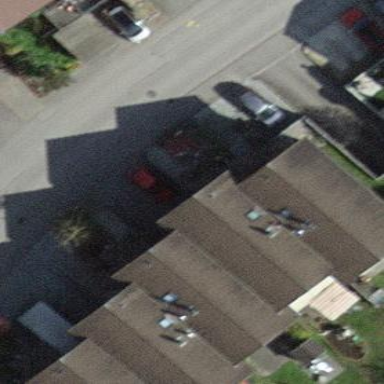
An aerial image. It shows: Terrace building.